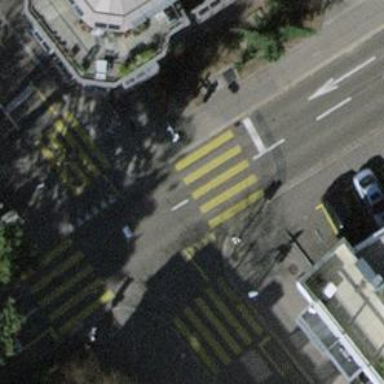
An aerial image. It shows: Zebra crossing with traffic signals.